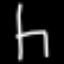
Label: chair